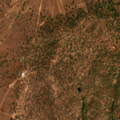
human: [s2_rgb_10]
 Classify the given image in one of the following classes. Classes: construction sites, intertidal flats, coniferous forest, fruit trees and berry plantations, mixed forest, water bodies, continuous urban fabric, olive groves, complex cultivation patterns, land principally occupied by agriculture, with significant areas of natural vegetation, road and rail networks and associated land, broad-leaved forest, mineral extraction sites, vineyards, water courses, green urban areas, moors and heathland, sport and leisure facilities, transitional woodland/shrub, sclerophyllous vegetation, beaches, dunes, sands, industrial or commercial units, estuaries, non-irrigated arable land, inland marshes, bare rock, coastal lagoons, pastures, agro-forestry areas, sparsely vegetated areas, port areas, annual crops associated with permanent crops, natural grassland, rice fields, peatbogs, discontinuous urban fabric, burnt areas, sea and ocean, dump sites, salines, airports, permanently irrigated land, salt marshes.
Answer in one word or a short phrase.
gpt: non-irrigated arable land, agro-forestry areas